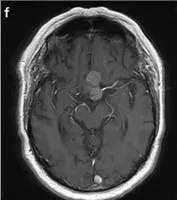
MRI of the pituitary sarcoma arising from a pituitary adenoma. The same sections are shown for the tumor three years later, prior to surgical resection, measuring 3.3 x 3.0 x 2.6 cm3
(E-H).
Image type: radiology (mri)